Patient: sex M, age 59
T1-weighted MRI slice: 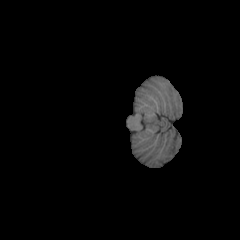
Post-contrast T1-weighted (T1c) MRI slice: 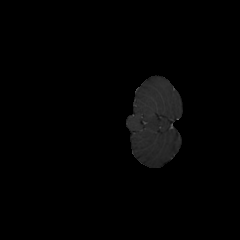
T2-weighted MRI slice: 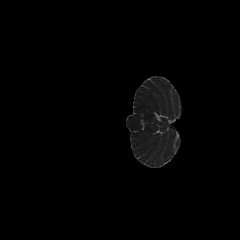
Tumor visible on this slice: no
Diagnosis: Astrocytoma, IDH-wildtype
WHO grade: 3